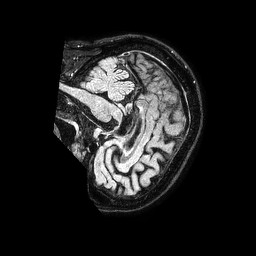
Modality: FLAIR
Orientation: sagittal
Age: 58
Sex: male
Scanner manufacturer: philips
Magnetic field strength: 1.5 T
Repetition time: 4.8 s
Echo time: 0.3 s